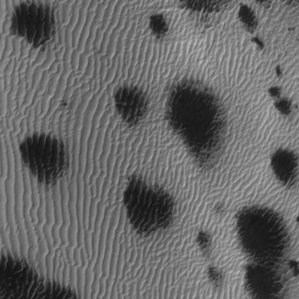
Label: frost